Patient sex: M
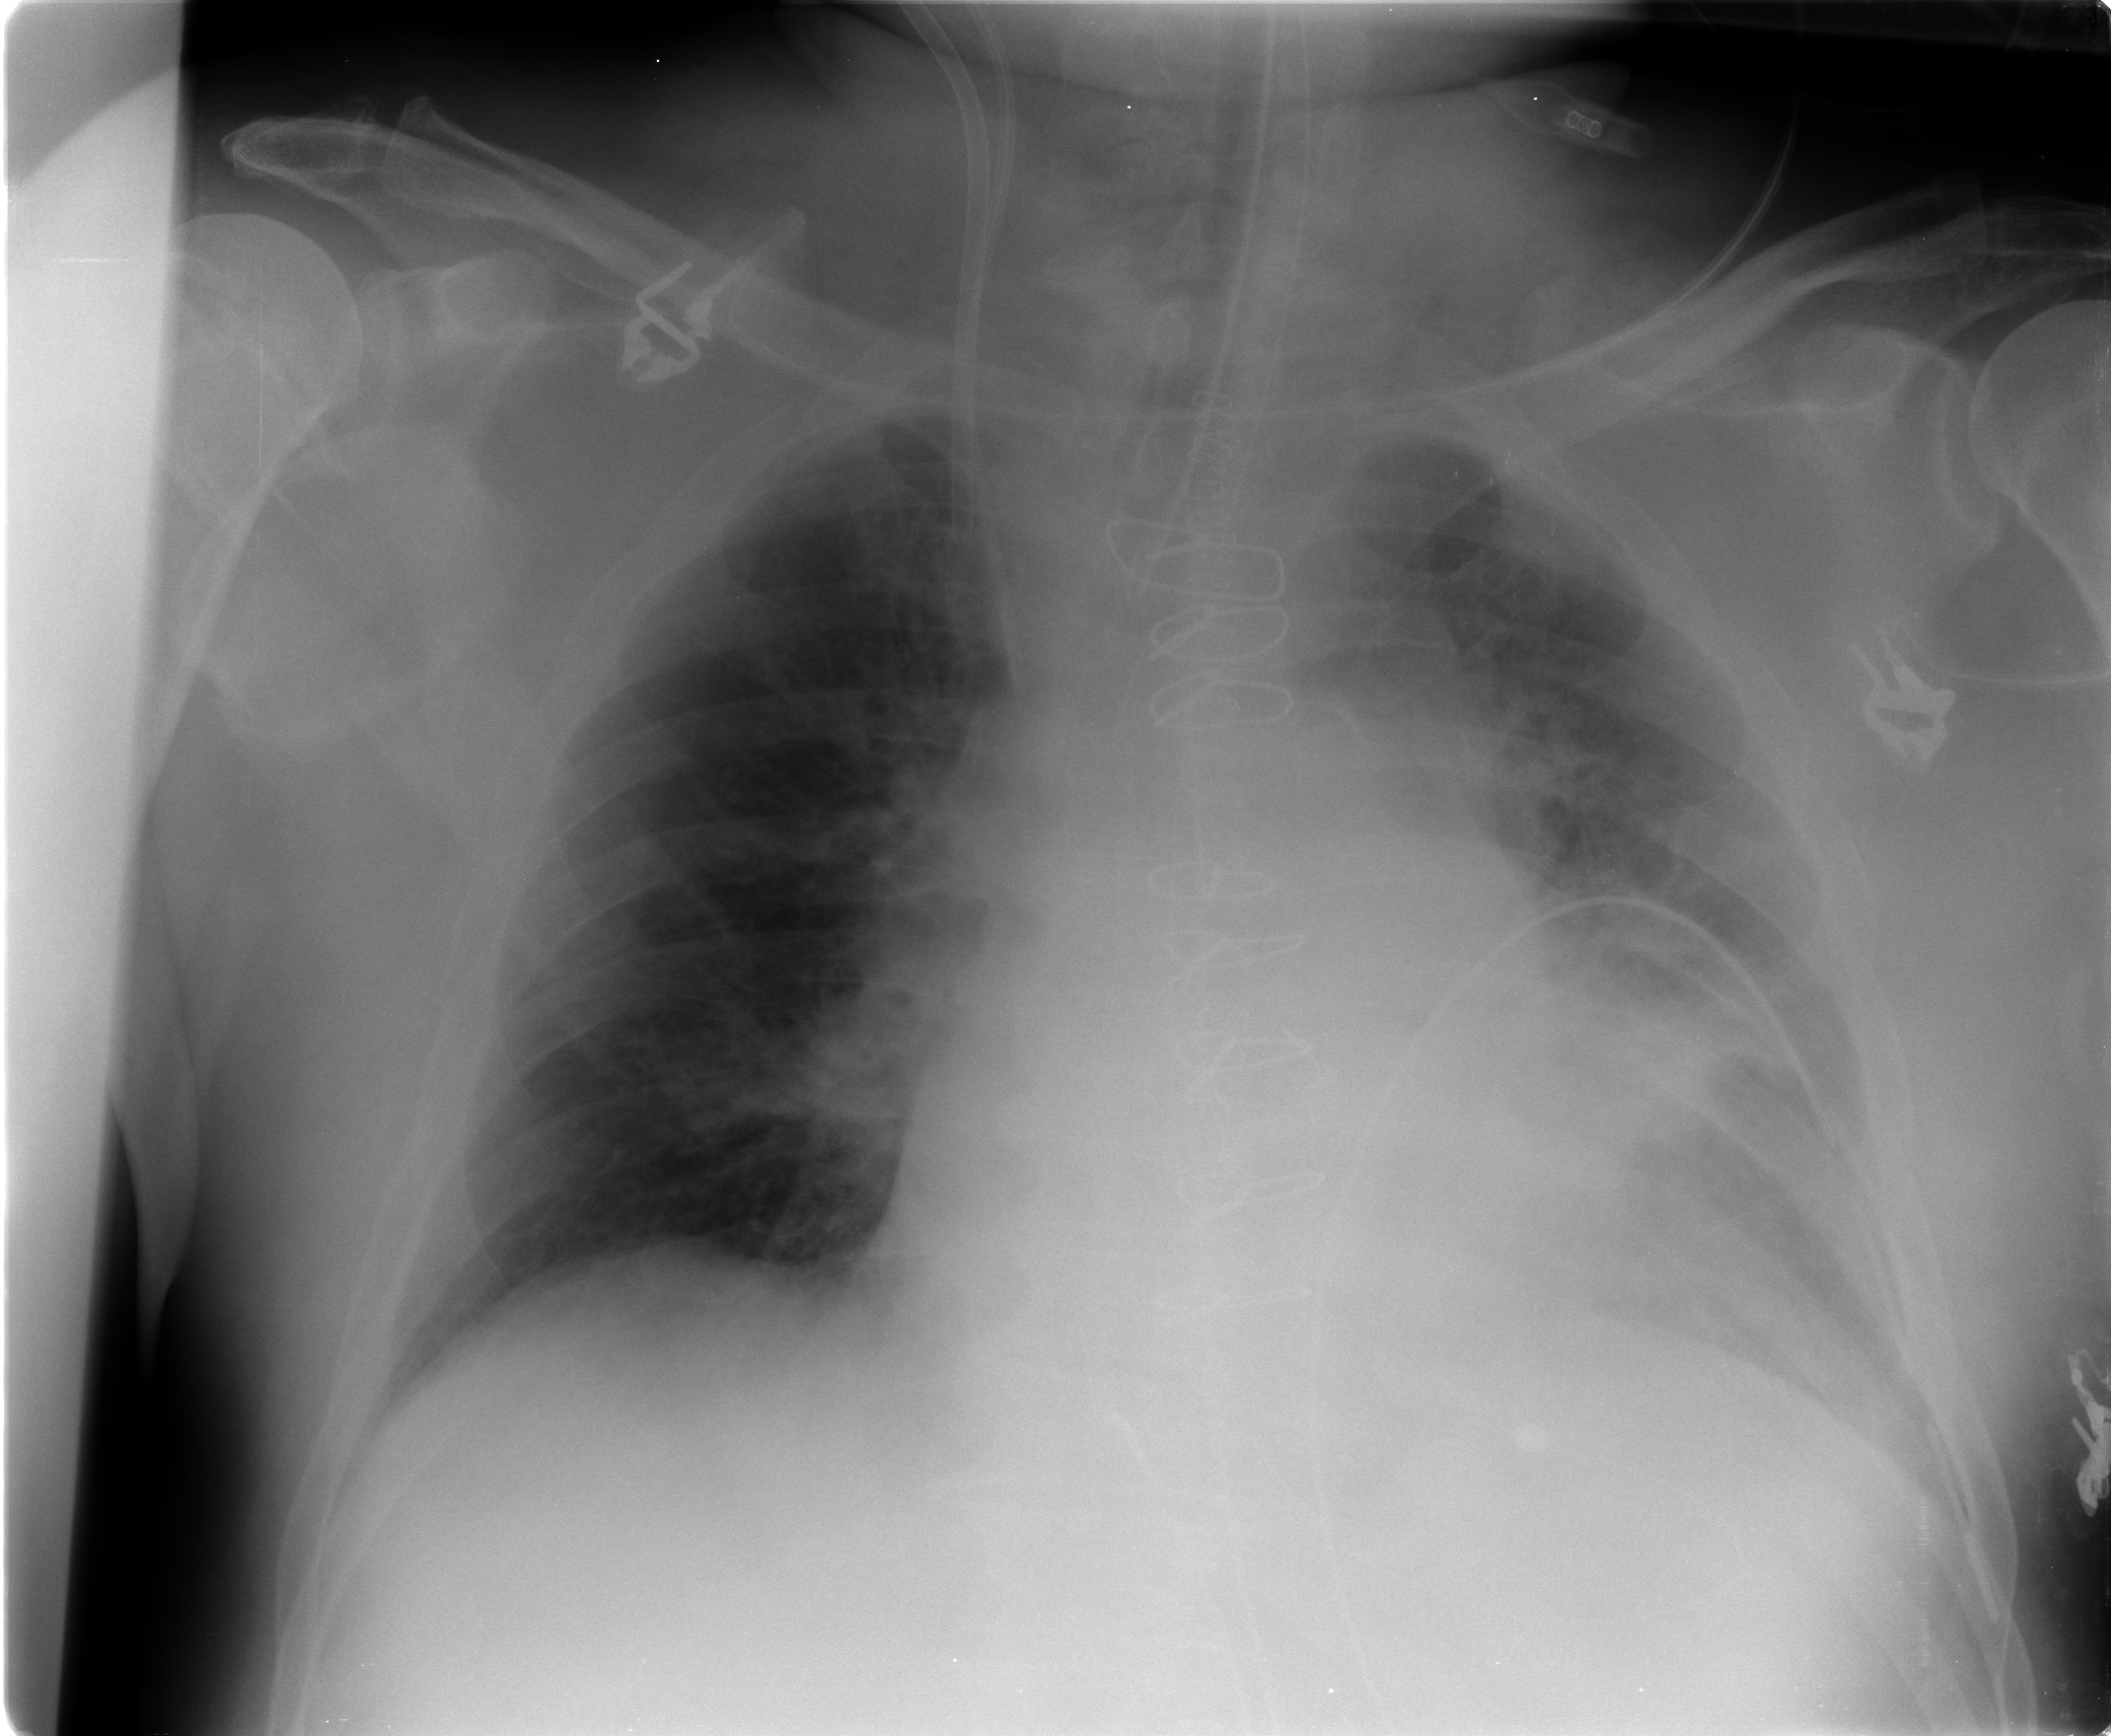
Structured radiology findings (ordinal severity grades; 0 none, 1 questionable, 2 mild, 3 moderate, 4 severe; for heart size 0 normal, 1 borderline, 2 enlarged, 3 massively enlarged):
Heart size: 2
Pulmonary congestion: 2
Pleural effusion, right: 0
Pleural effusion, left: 2
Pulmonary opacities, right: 0
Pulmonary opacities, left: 1
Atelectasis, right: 0
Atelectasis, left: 3